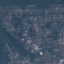
Land use / land cover: Residential